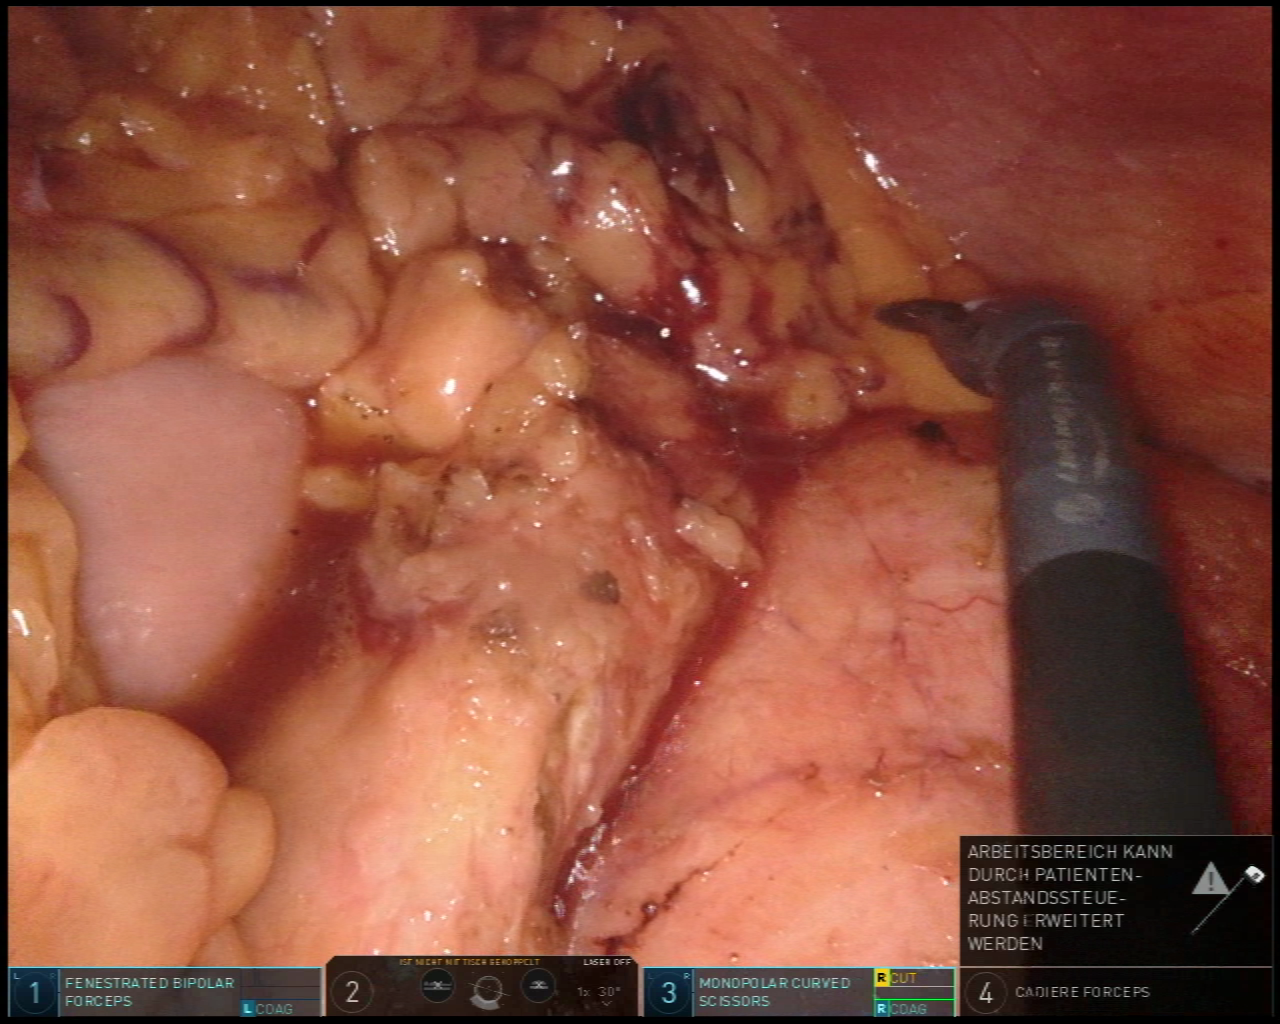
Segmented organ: stomach
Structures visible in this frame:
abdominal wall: yes
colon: no
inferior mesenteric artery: no
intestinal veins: no
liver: no
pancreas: yes
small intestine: no
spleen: no
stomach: yes
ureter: no
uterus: no
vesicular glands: no